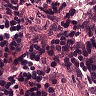
Metastatic tissue present: no